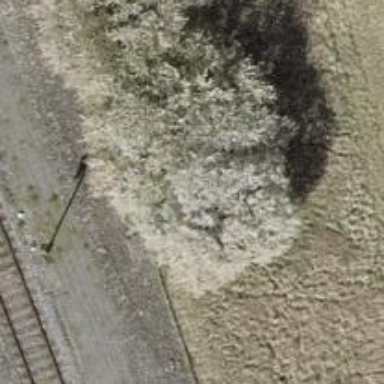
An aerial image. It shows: Beautiful tree in nature.